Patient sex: M
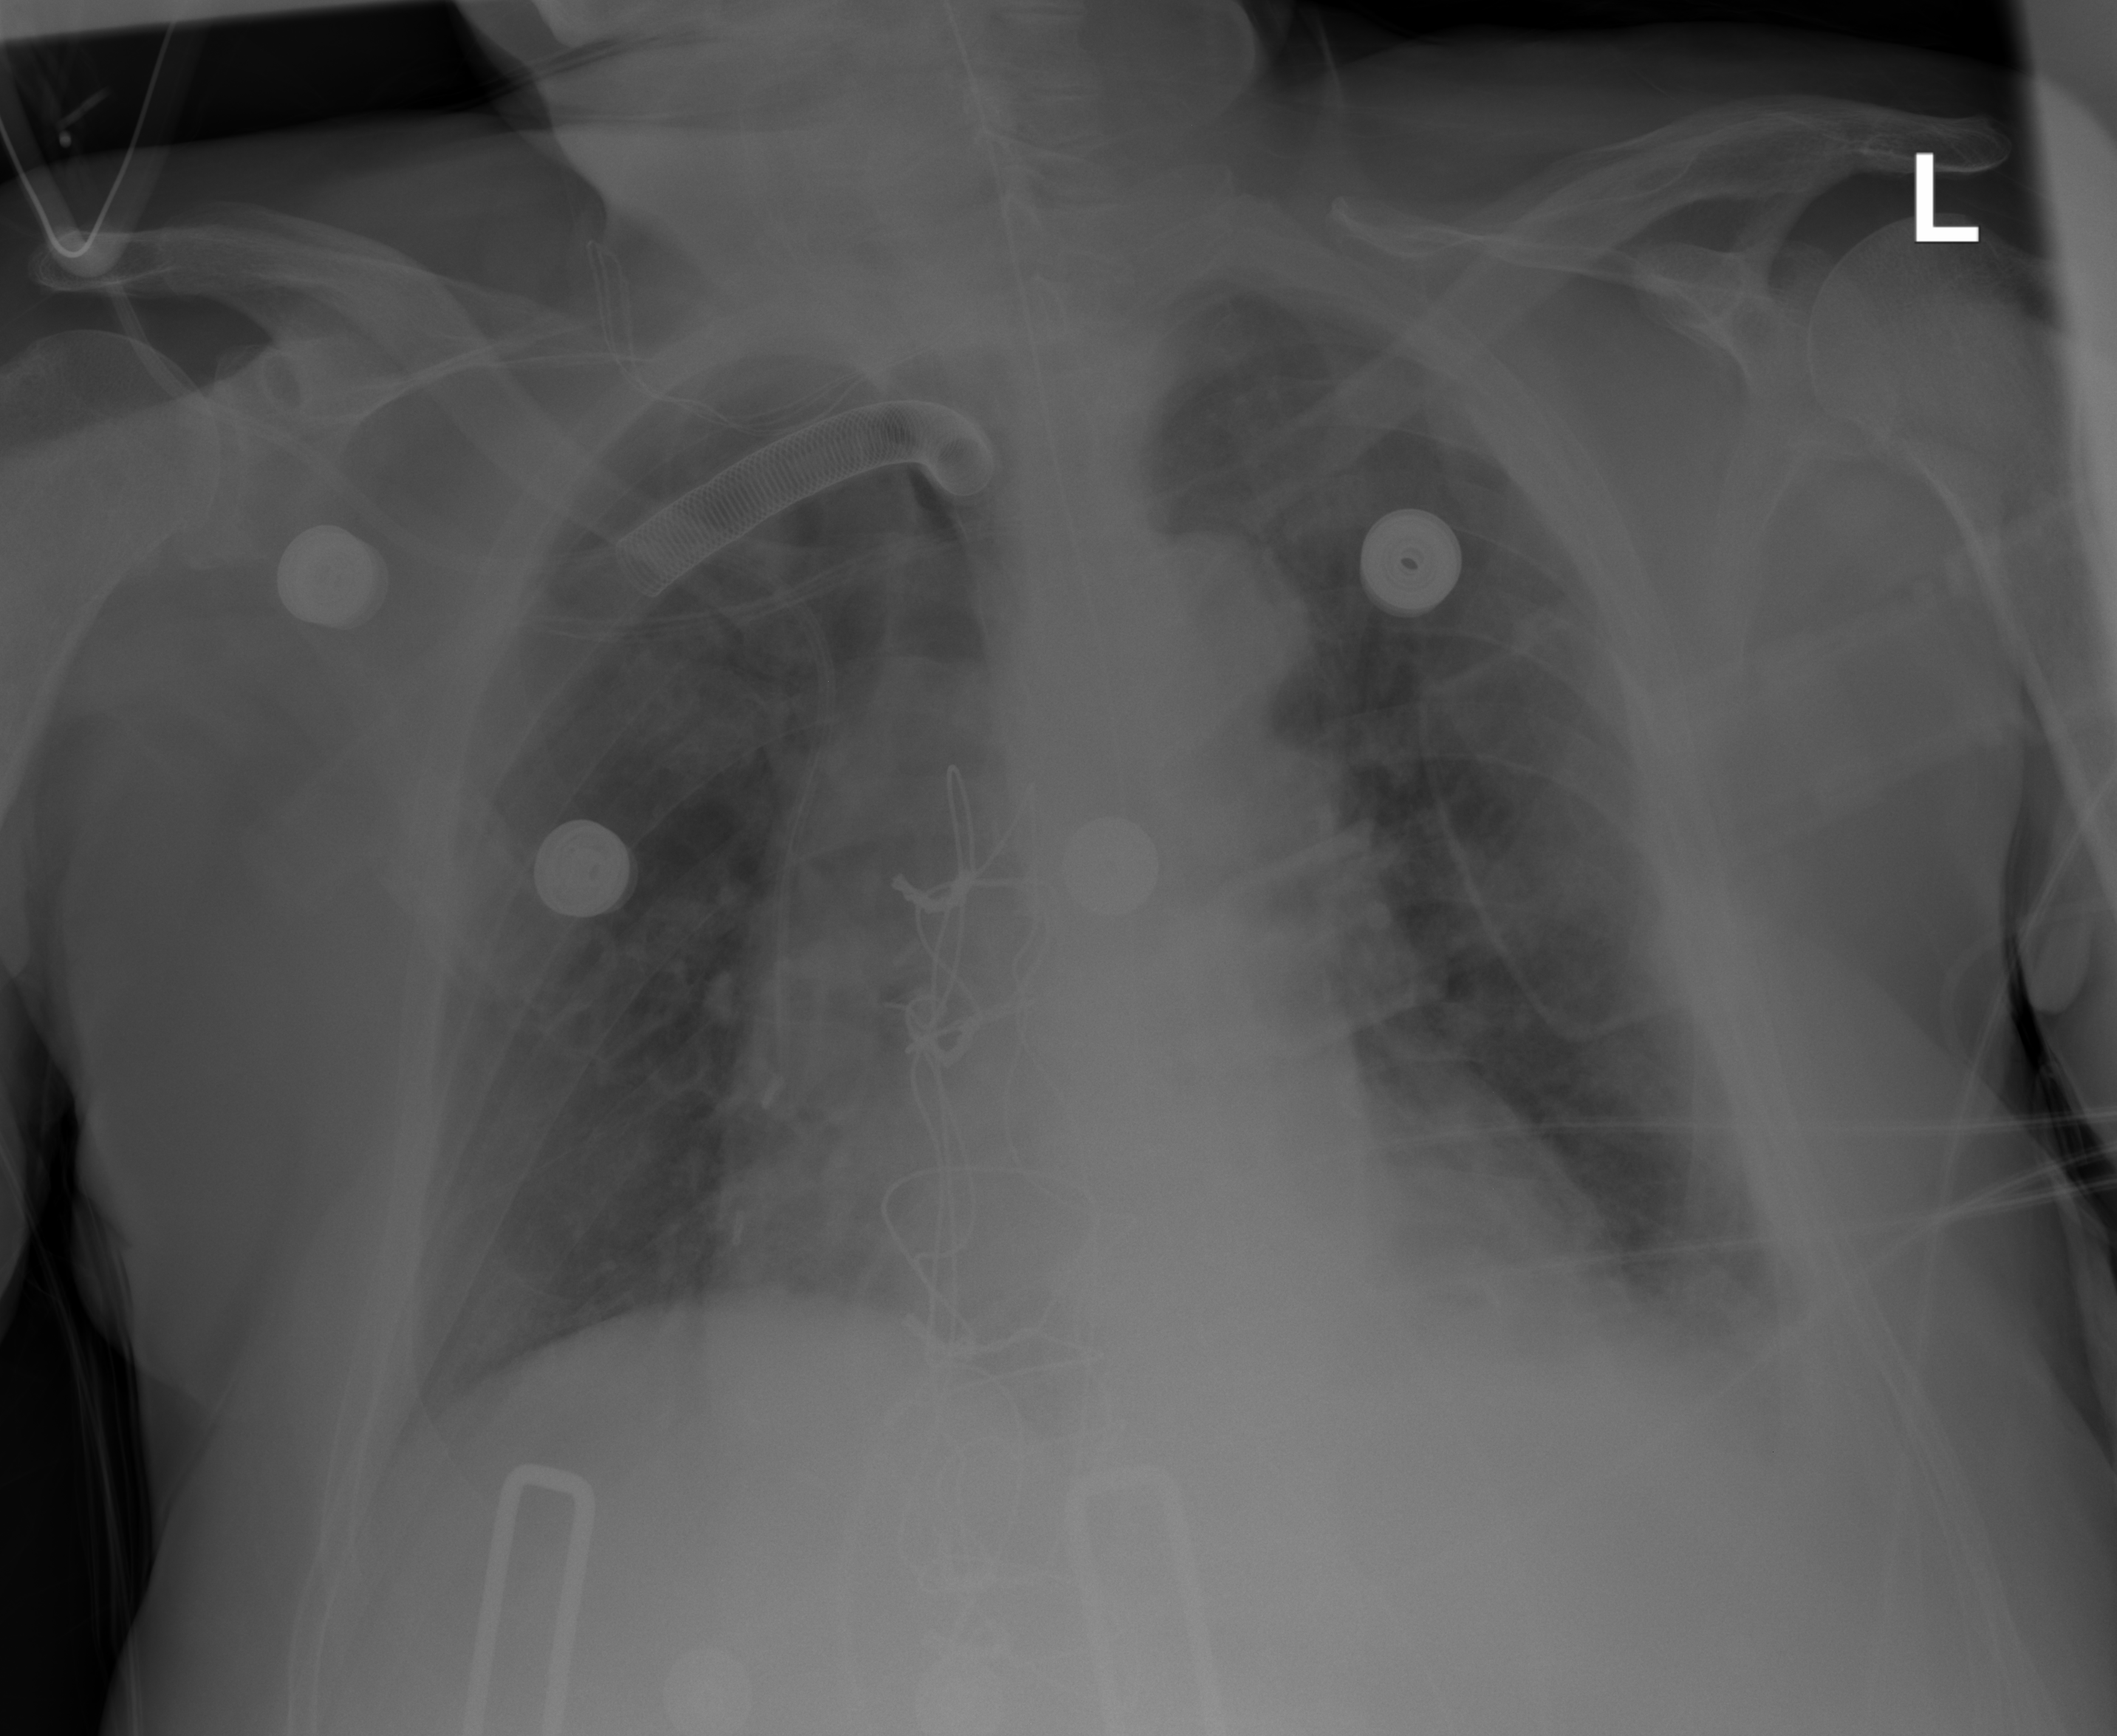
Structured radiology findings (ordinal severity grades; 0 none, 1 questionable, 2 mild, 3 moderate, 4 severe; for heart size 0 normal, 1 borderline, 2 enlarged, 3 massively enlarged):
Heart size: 0
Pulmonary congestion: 1
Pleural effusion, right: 2
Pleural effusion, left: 2
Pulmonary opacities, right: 0
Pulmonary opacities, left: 0
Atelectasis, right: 2
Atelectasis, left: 2